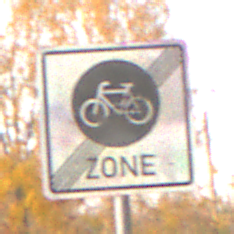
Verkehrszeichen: EndeFahrradzone
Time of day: SunriseSunset
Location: Roofed (Suburban)
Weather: Clear
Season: NotSpecified
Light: Natural